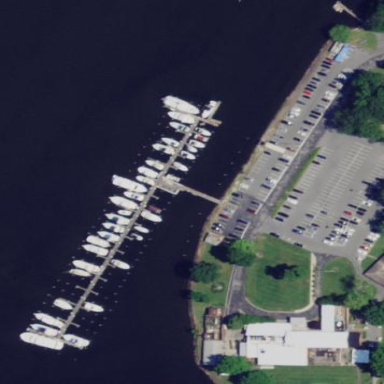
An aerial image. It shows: Marina on leisure land.